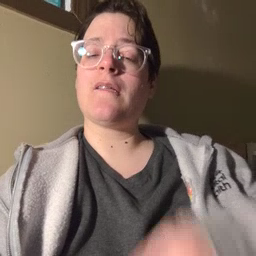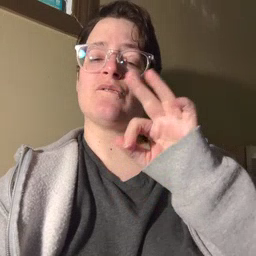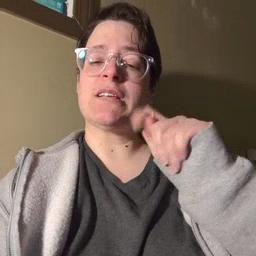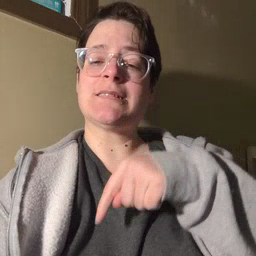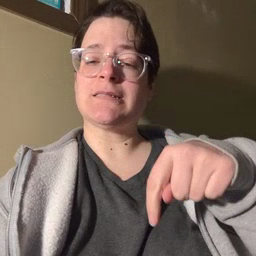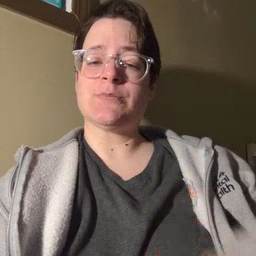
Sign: feet